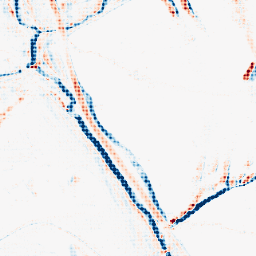
Category: morphological
Decomposition family: morphological_rect
Decomposition parameters: operation: average
width: 10
height: 3
Upsampling method: sinc_blackman
Upsampling parameters: scale: 8
kernel_size: 8
Upsampling scale: 8